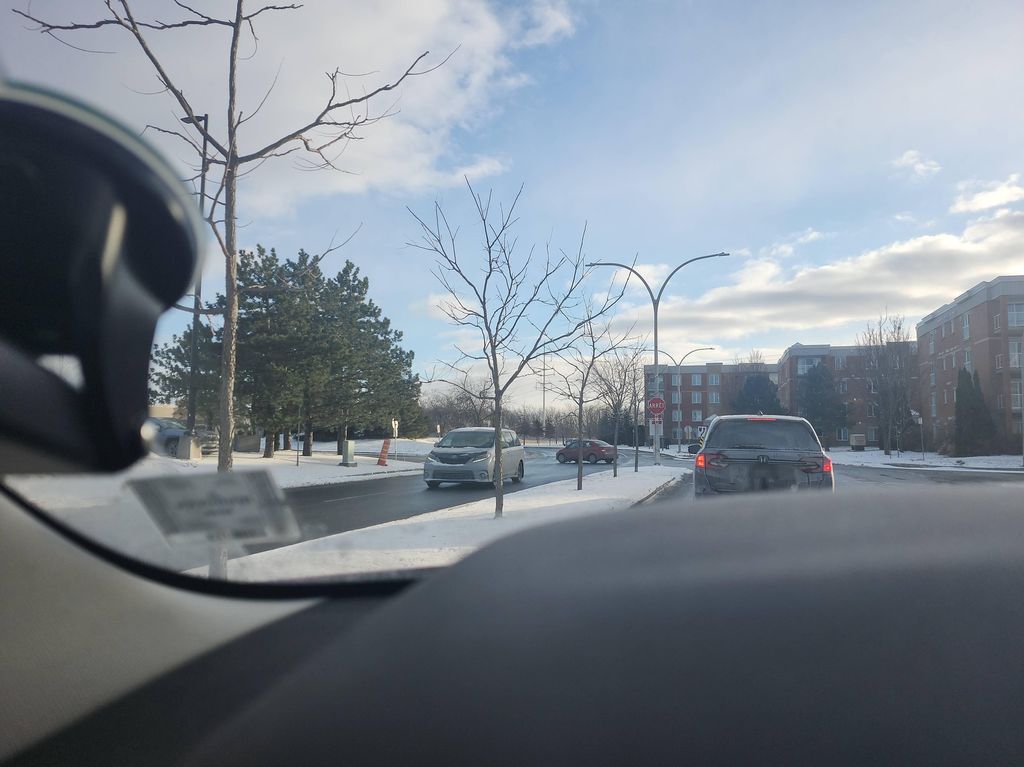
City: montreal